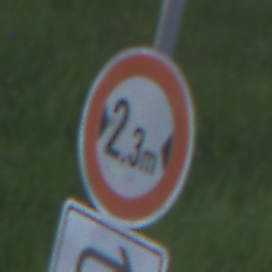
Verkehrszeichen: TatsaechlicheBreite2Komma3
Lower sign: RichtungsangabeDurchPfeile5
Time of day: MorningAfternoon
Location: Outdoor (Nature)
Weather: PartlyCloudy
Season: NotSpecified
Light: Natural